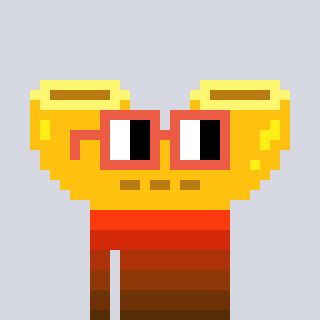
a pixel art character with square orange glasses, a macaroni-shaped head and a gold-colored body on a cool background